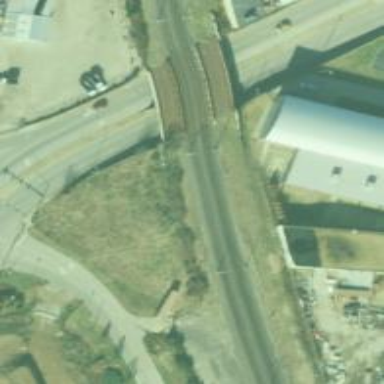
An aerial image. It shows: Light rail railway with electrified contact line.